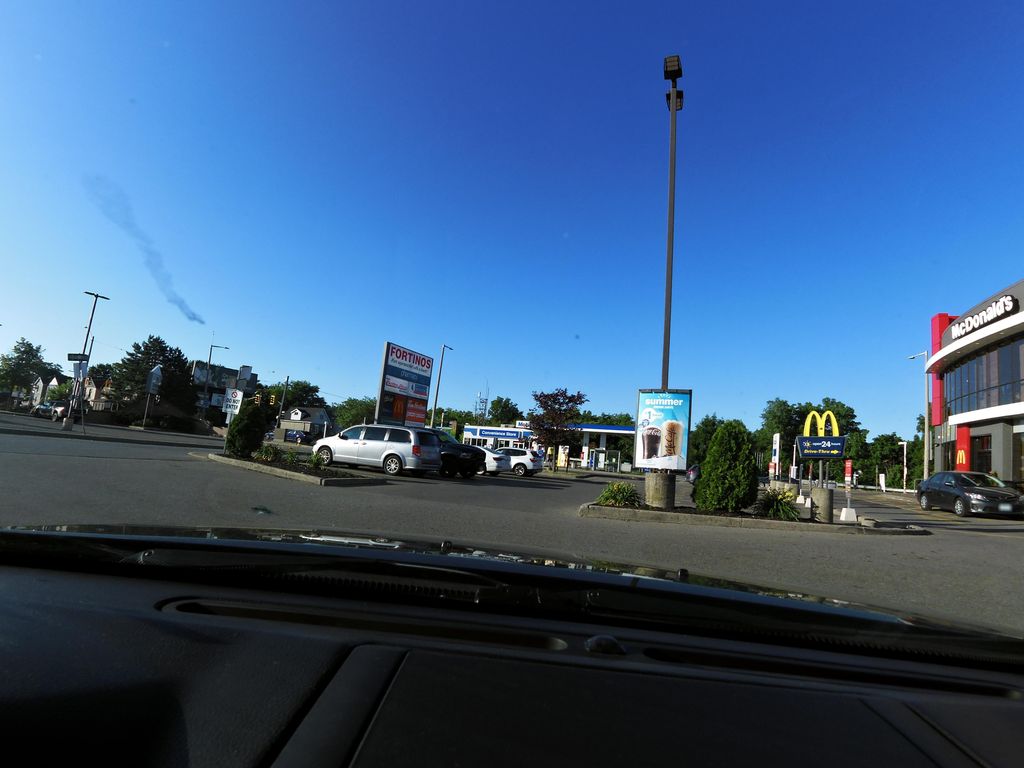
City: hamilton